Question: Im iterating over a list to create fieldsets on the page. the last fieldset is at the bottom left and it looks crazy Is there something I can do to my layout to make these fieldSets look decent on the page?

html:
'''
<table width="100%">
<tr>
<td width="50%" align="center">
</td>
</tr>
</table>
<table class="data_table" width="100%">
<tr>
<th>
<span onclick="toggleDiv('displayFields', 'displayImg')" style="cursor: hand;">Data Fields&nbsp;<img name="displayImg" src="../images/minus.gif" /></span>
</th>
</tr>
<tr>
<td>
<div id="displayFields" style="display:block;">
<c:forEach items="${detFieldMap}" var="detFieldEntry">
<fieldset class="det">
<legend>${detFieldEntry.key}</legend>
<c:forEach items="${detFieldEntry.value}" var="detBean">
<input type="checkbox" name="fieldNames" value="${detBean.fieldName}">${detBean.displayName}</input>
</br>
</c:forEach>
</fieldset>
</c:forEach>
</div>
<tr>
<td style="text-align: center;">
<input type="button" name="clear_choice" value="Check All" onclick="checkUncheck(true);"/>
&nbsp;&nbsp;&nbsp;&nbsp;
<input type="button" name="clear_choice" value="Uncheck All" onclick="checkUncheck(false);"/>
</td>
</tr>
</td>
</tr>
</table>
'''
CSS:
'''
/*css. */
table.det
{
}
table.det td
{
border: none;
}
/* This groups small (16x16) icons using a border and a label. */
fieldset.det
{
display:block;
float:left;
font-family:Verdana, Arial, Helvetica, sans-serif;
font-size:12px;
margin-top:20px;
margin-left:20px;
border:2px solid #CCCCCC;
}
fieldset.det legend
{
padding:2px 5px;
border:2px solid #CCCCCC;
font-weight: bold;
}
'''
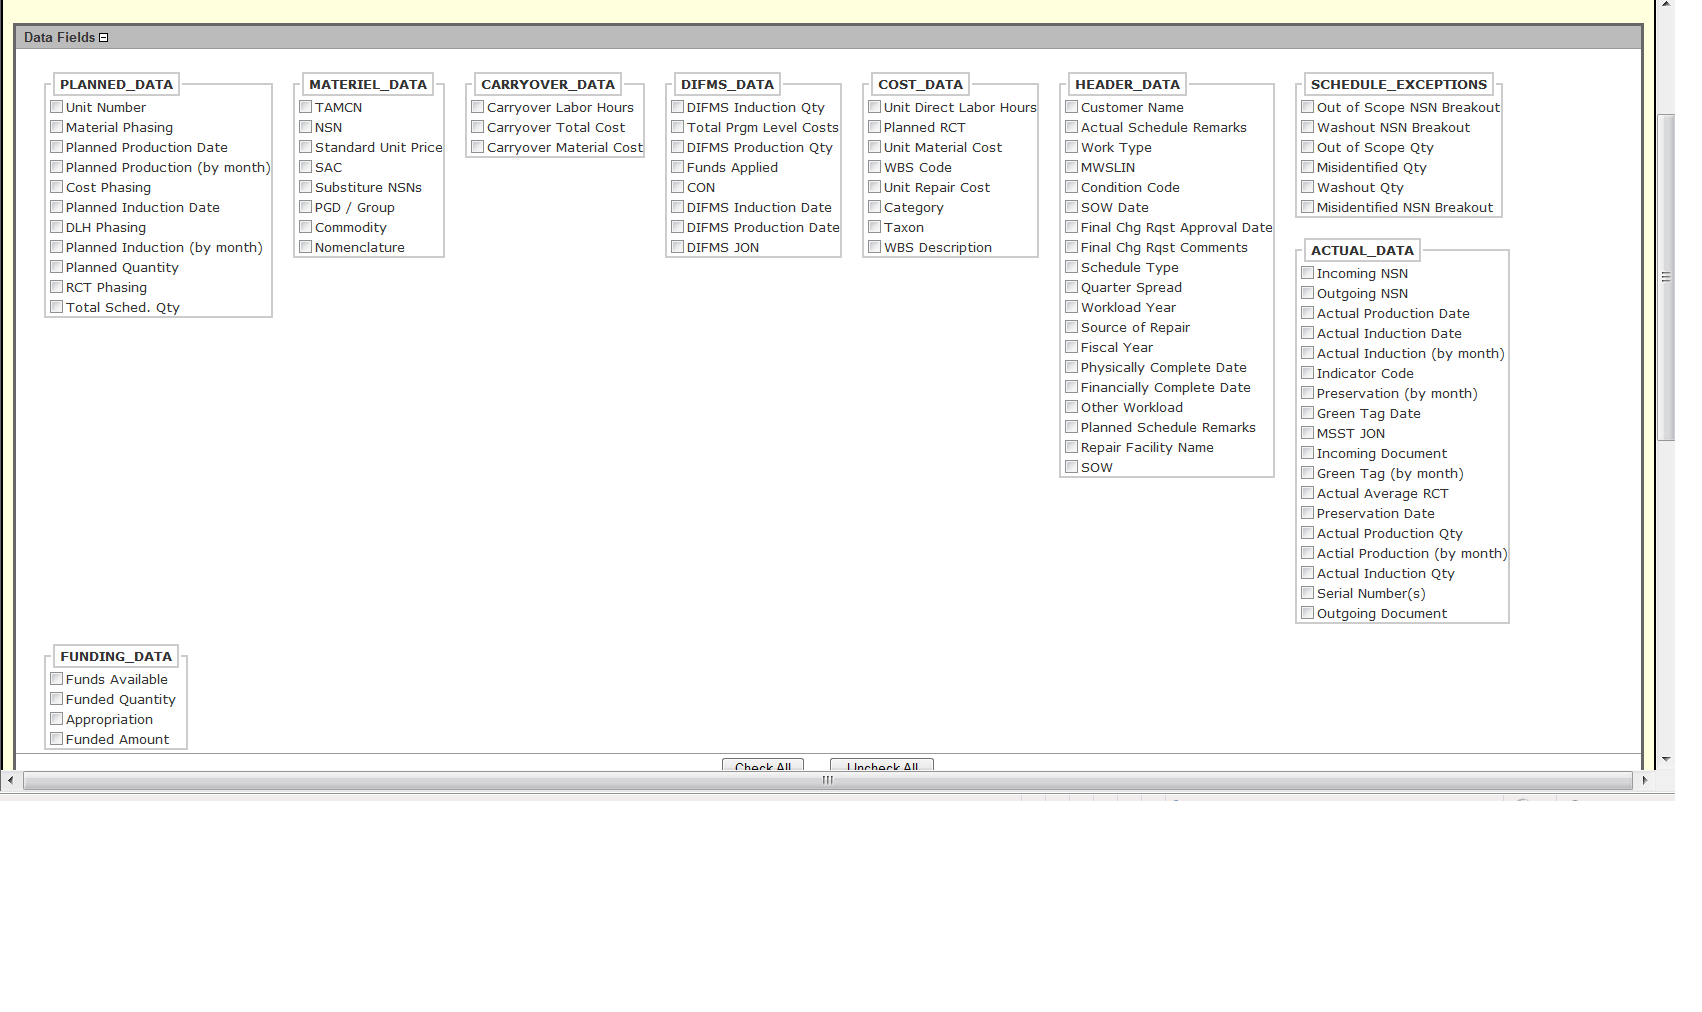
Answer: If you want to have all '<fieldset>'s in a single table row '<td>' next to each other in different table columns '<td>'s, then you should be putting each one in '<td>'. This way the table layout is maintained.
E.g.
'''
<table class="data_table" width="100%">
<tr>
<th colspan="${fn:length(detFieldMap)}">
<span onclick="toggleDiv('displayFields', 'displayImg')" style="cursor: hand;">Data Fields&nbsp;<img name="displayImg" src="../images/minus.gif" /></span>
</th>
</tr>
<tr id="displayFields">
<c:forEach items="${detFieldMap}" var="detFieldEntry">
<td>
<fieldset class="det">
<legend>${detFieldEntry.key}</legend>
<c:forEach items="${detFieldEntry.value}" var="detBean">
<input type="checkbox" name="fieldNames" value="${detBean.fieldName}">${detBean.displayName}</input>
</br>
</c:forEach>
</fieldset>
</td>
</c:forEach>
</tr>
<tr>
<td colspan="${fn:length(detFieldMap)}" style="text-align: center;">
<input type="button" name="clear_choice" value="Check All" onclick="checkUncheck(true);"/>
&nbsp;&nbsp;&nbsp;&nbsp;
<input type="button" name="clear_choice" value="Uncheck All" onclick="checkUncheck(false);"/>
</td>
</tr>
</table>
'''
Note that I also fixed your invalid HTML of nesting a '<tr>' as direct child of a '<td>'. Use <URL> to nail down HTML syntax errors yourself.